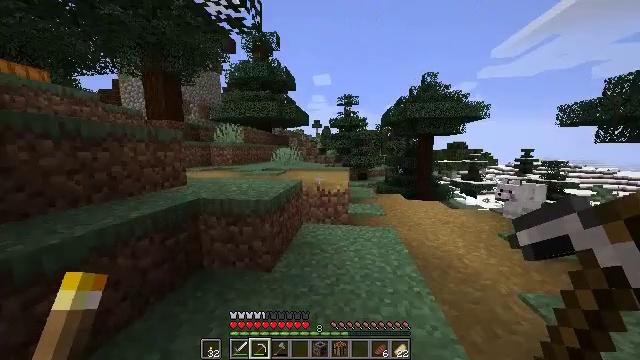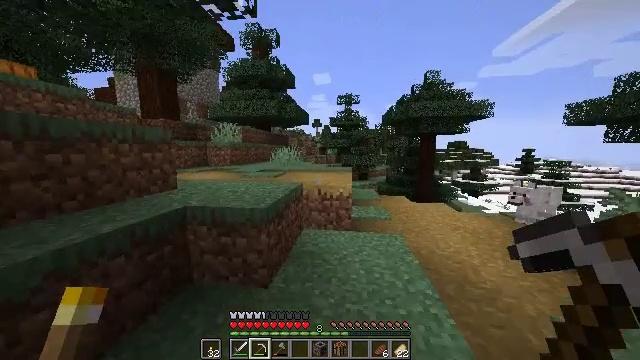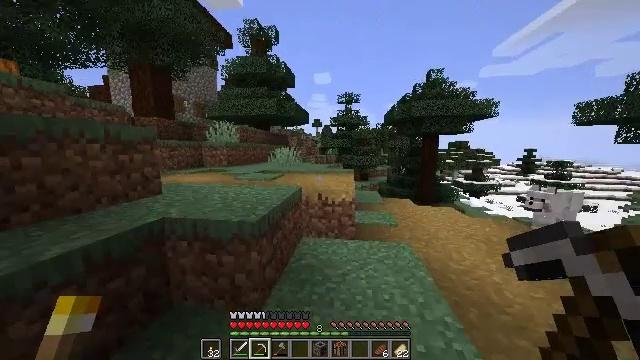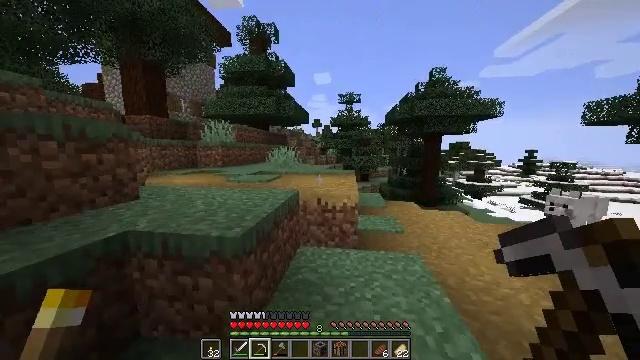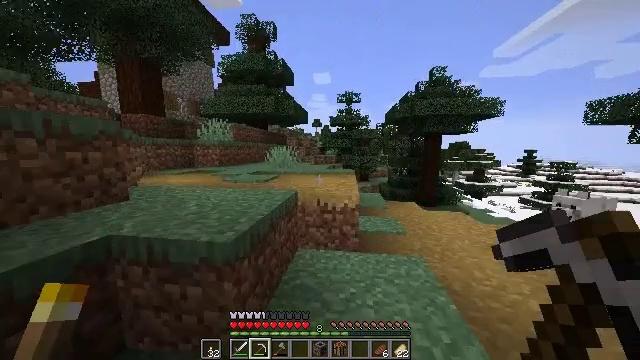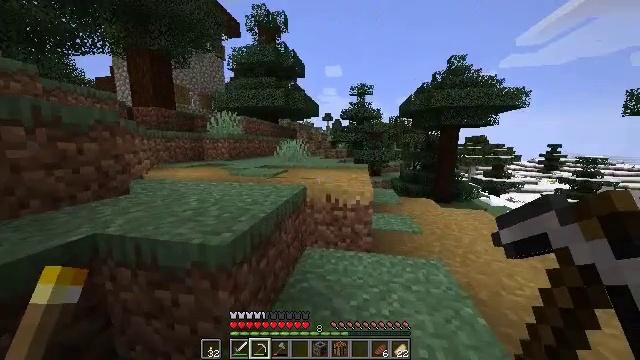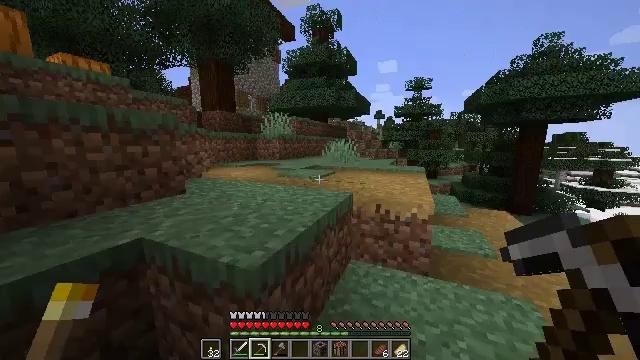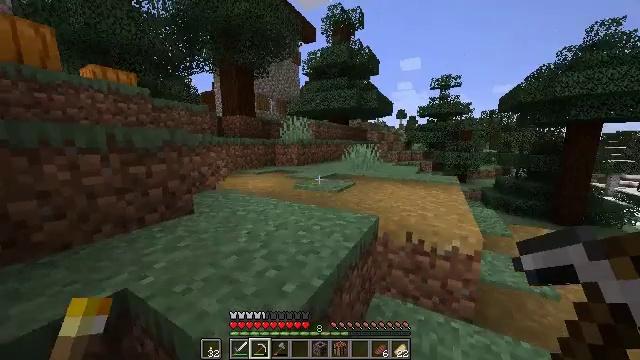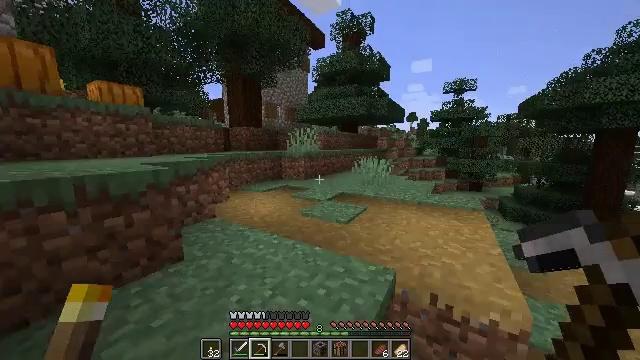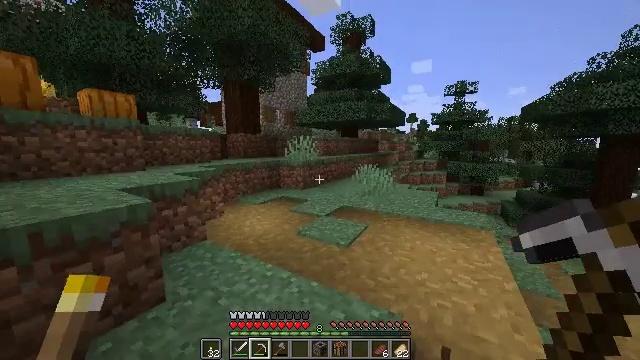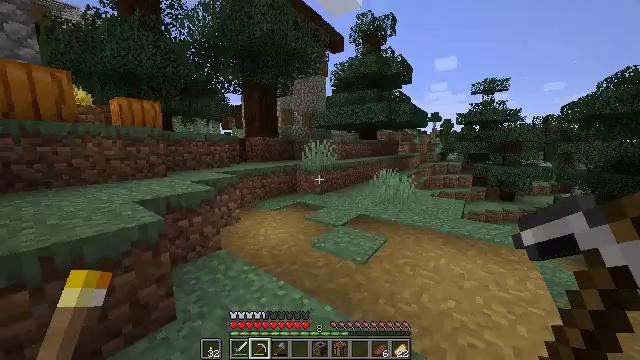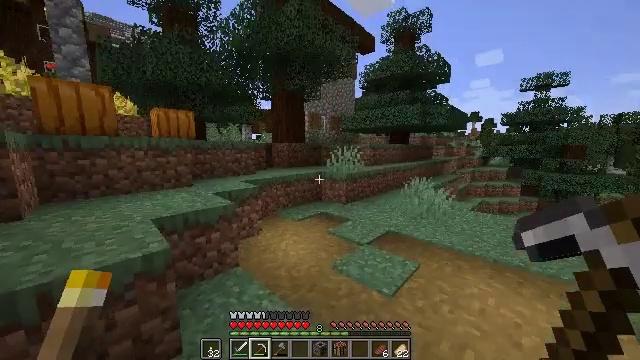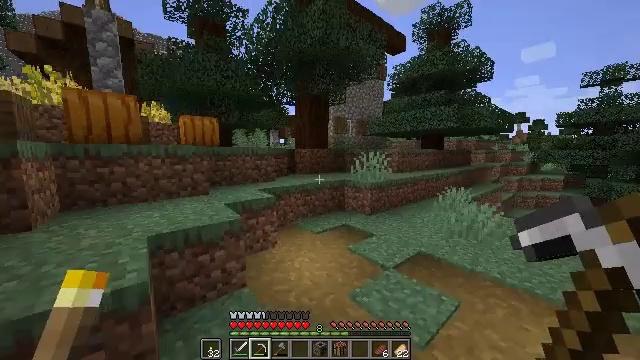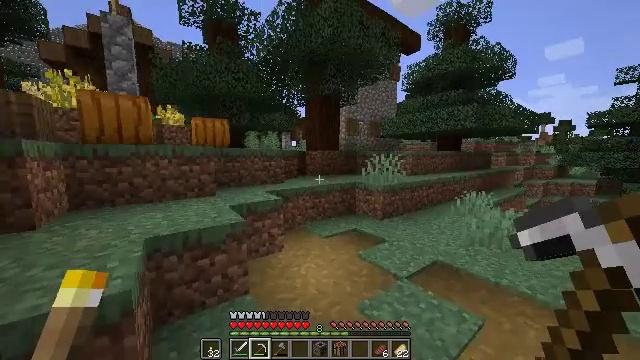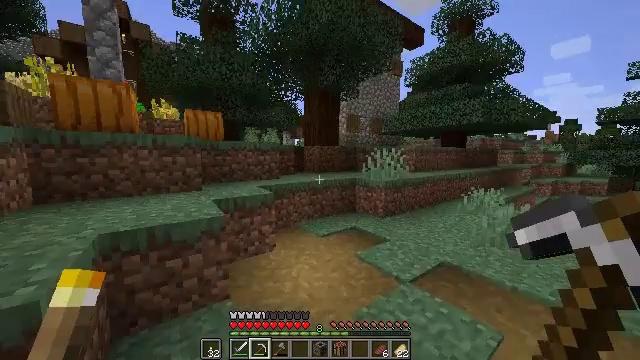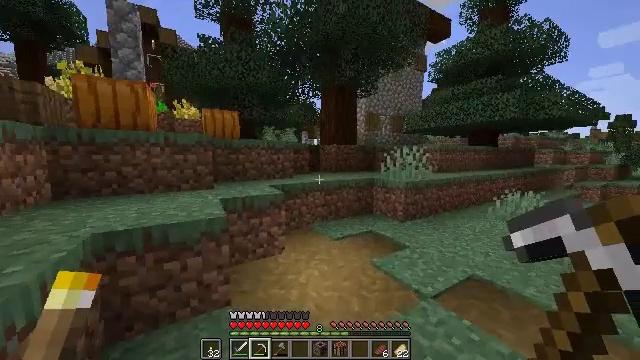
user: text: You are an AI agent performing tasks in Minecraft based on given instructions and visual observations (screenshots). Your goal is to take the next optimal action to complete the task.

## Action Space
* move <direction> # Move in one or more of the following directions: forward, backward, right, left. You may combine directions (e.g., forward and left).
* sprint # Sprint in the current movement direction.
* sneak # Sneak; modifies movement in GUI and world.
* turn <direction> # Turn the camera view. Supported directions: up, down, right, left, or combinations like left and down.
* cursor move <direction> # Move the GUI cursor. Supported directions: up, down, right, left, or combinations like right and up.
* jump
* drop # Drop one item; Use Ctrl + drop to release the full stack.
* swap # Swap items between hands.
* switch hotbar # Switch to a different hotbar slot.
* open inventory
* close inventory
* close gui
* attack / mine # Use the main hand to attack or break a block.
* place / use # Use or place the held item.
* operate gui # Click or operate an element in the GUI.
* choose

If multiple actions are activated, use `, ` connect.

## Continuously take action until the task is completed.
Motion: motion action
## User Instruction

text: Drop pumpkin seeds.
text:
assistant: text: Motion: move forward, sprint
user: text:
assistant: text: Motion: move forward, sprint
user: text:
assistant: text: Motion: move forward, sprint
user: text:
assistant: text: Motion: move forward, sprint
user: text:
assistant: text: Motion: move forward, sprint, turn left and down
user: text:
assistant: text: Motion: move forward, sprint, turn left
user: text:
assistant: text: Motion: move forward, sprint, turn left, jump
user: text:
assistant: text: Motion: move forward, sprint, turn left, jump
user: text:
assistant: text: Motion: move forward, sprint, jump
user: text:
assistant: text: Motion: move forward, sprint, turn left, jump
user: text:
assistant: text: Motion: move forward, sprint, turn left, jump
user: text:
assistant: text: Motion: move forward, sprint, turn left and up, jump
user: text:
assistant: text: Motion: move forward, sprint, turn left, jump
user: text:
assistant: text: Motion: move forward, sprint
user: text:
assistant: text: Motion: move forward, sprint, turn left
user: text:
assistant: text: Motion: move forward, sprint, turn left
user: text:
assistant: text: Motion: move forward, sprint, turn left
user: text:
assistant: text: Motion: move forward, sprint, turn left and up
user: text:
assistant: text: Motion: move forward, sprint, turn left and up
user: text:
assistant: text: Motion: move forward, sprint, turn left
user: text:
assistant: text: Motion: move forward, sprint, jump
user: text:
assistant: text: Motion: move forward, sprint, jump
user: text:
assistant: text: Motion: move forward, sprint, jump
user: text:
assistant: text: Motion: move forward, sprint, jump
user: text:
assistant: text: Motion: move forward, sprint, jump
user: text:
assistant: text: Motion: move forward, sprint
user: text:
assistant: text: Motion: move forward, sprint
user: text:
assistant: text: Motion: move forward, sprint, jump
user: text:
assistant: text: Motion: move forward, sprint, jump
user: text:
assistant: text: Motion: move forward, sprint, turn down, jump